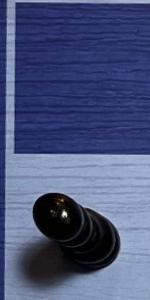
Label: Pawn_Black